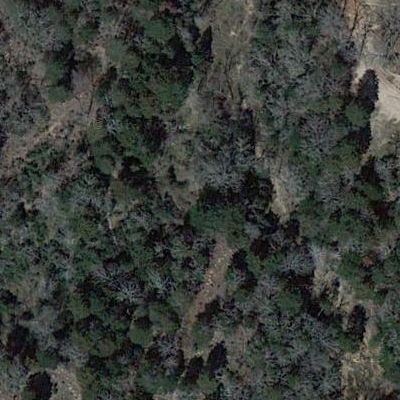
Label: Forest